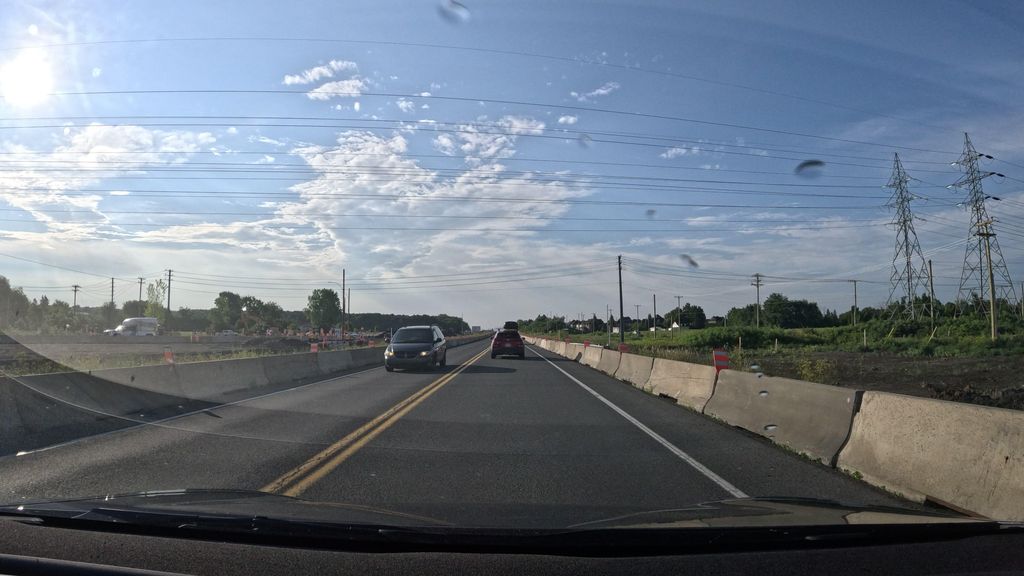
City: montreal